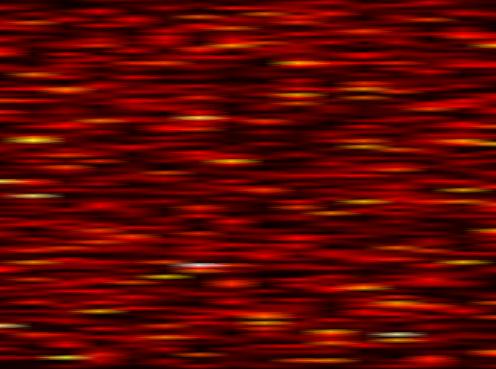
Label: WOLA